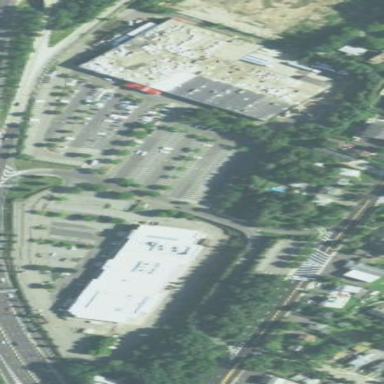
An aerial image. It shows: Retail area.